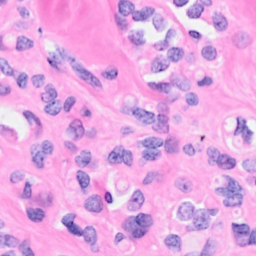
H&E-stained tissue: Breast